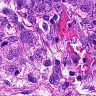
Metastatic tissue present: yes